Field crop: tomato
Growth stage: 1
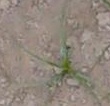
Species: cyperus